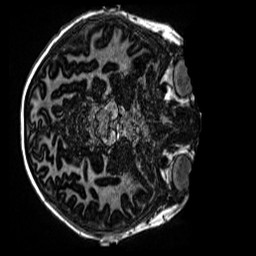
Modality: MP2RAGE
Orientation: axial
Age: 11
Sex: male
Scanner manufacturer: siemens
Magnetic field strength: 3 T
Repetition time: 4 s
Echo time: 0.00299 s